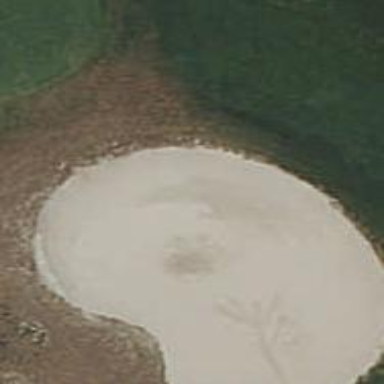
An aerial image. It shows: Bunker on golf course.